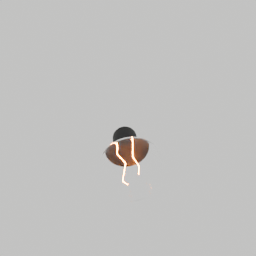
Label: lighting